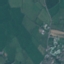
Label: Pasture